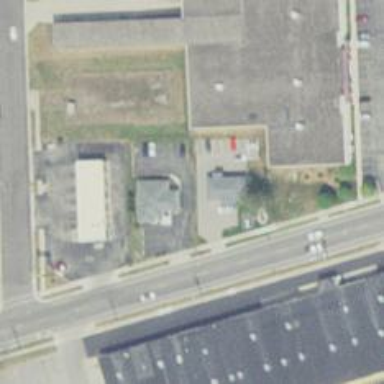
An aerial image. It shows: Retail building housing furniture shop.